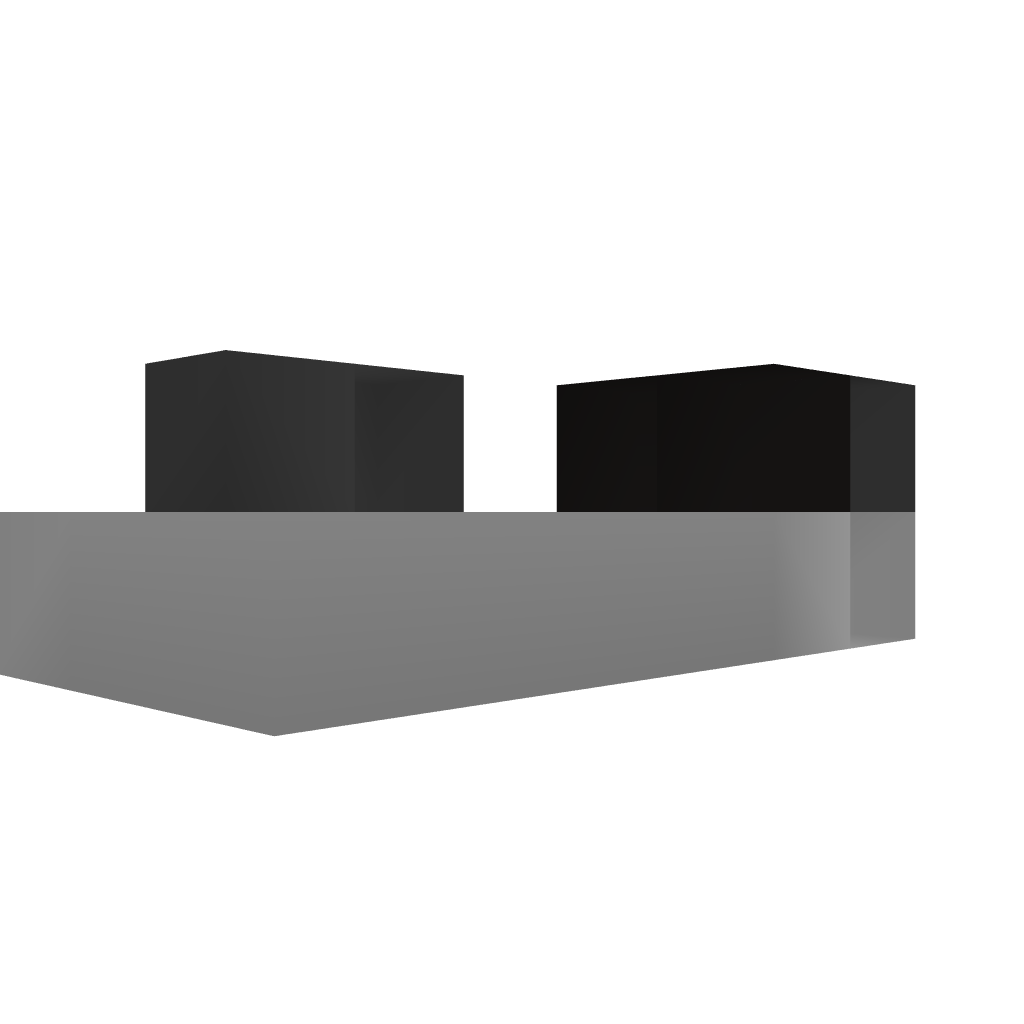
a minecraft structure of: Snow Mansion